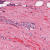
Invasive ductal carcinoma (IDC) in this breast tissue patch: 0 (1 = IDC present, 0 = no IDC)